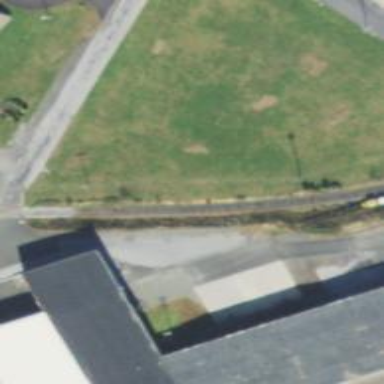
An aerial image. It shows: Disused railway spur line.